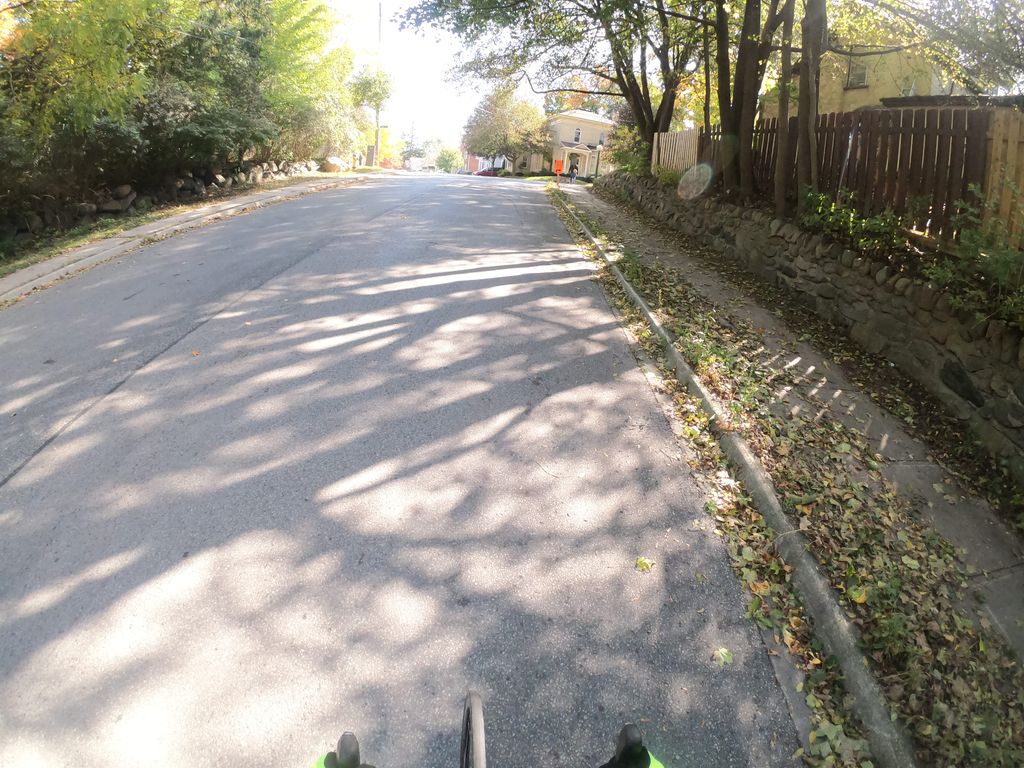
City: kitchener-waterloo